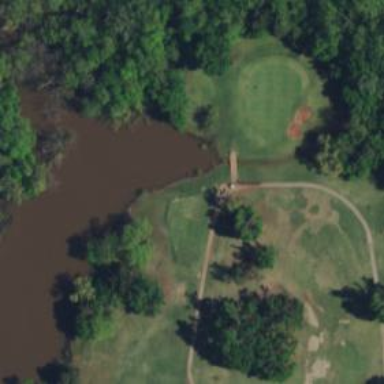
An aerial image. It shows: Path designated for golf carts.